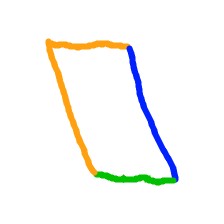
Shape: parallelogram